A time-domain vibration trace from a rotating-machine test bench is shown. Diagnose the rotating machine from this image, choosing from: normal, misalignment, unbalance, looseness.
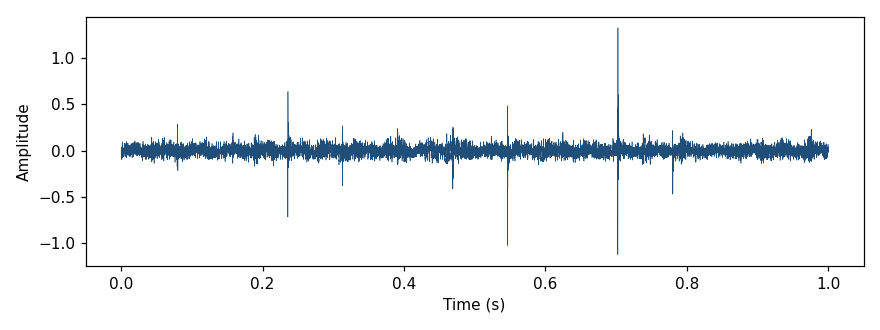
Answer: unbalance